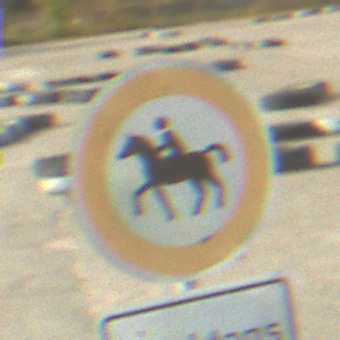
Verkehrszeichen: VerbotReiter
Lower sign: ZeitangabenMitBeschraenkungAufWochentage1
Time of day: MorningAfternoon
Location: Outdoor (RoadRail)
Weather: PartlyCloudy
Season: NotSpecified
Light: Natural